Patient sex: F
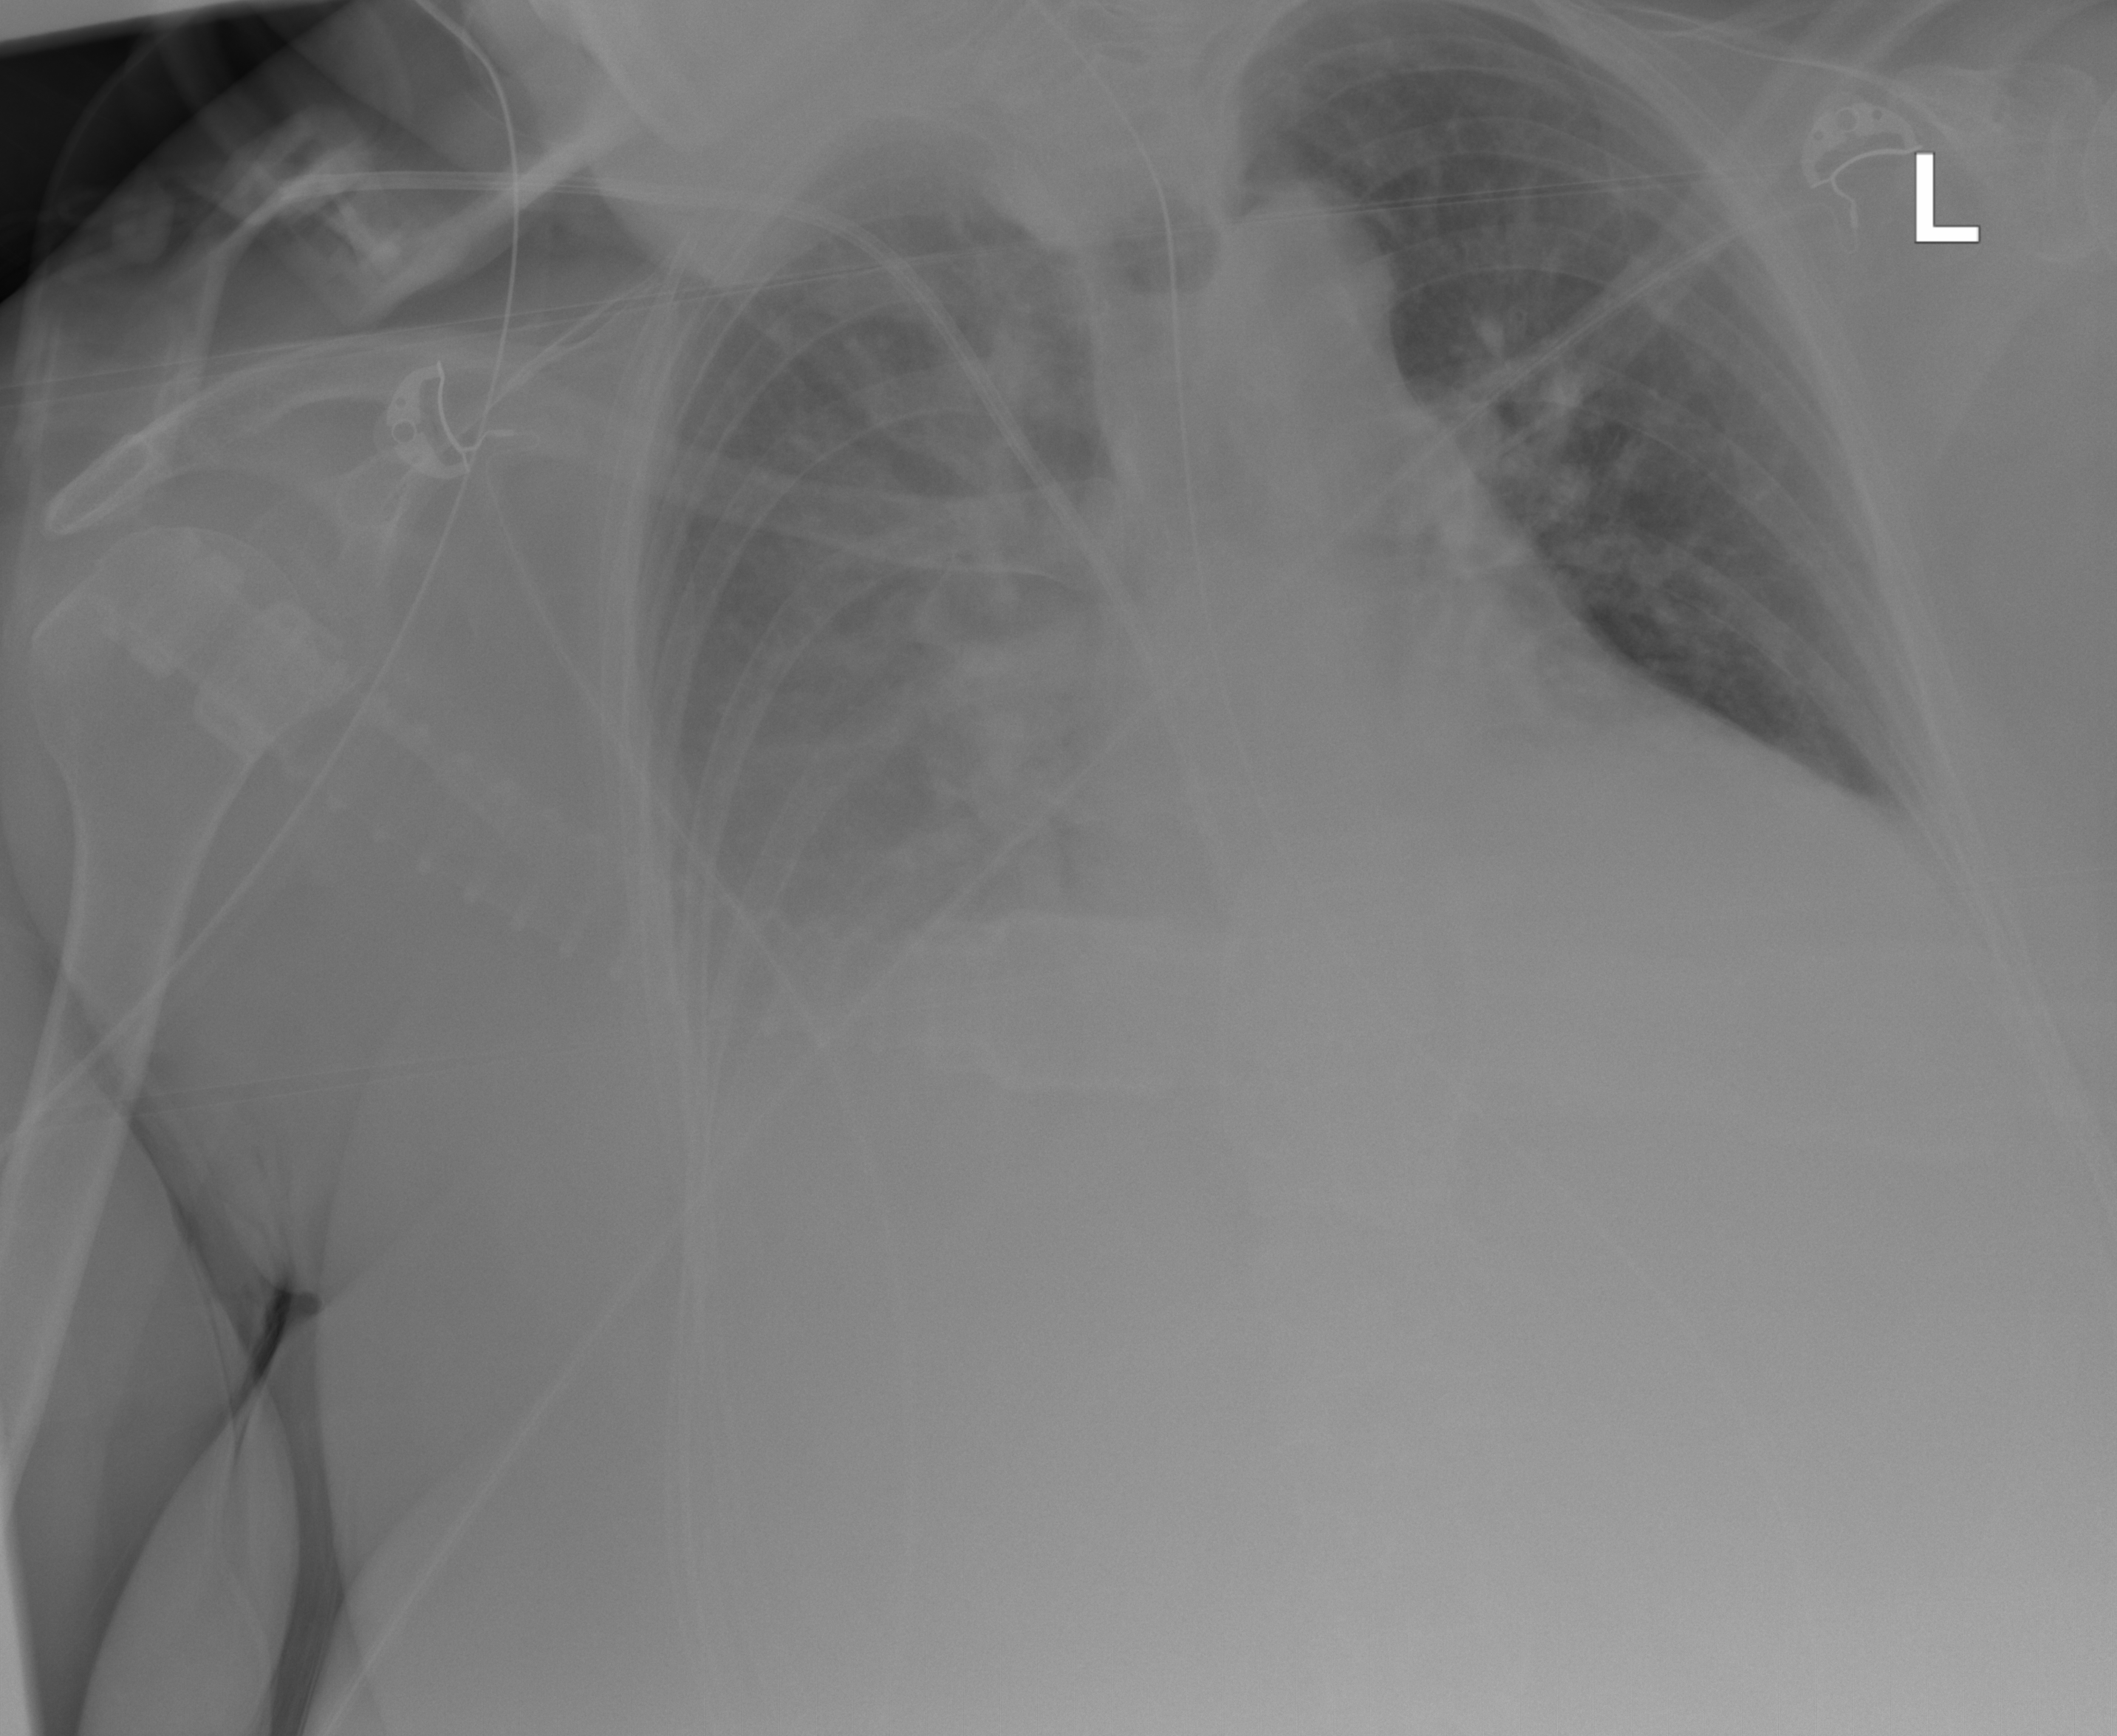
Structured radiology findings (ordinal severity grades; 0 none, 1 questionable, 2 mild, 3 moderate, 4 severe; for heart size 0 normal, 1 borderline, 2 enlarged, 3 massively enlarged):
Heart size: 0
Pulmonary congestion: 2
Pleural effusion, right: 3
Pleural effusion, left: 0
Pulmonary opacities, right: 1
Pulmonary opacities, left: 0
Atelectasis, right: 2
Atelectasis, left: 0